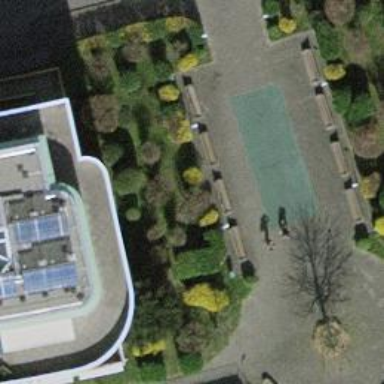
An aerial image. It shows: Concrete bench.